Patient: sex M, age 23
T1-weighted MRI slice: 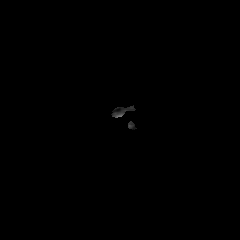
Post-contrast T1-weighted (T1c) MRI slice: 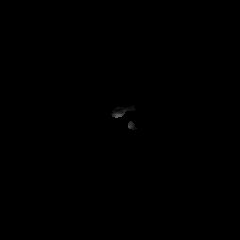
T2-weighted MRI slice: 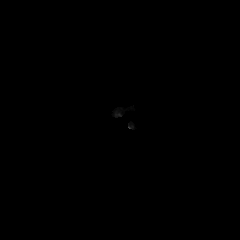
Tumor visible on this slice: no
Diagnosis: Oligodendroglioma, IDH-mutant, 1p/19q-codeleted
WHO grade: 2